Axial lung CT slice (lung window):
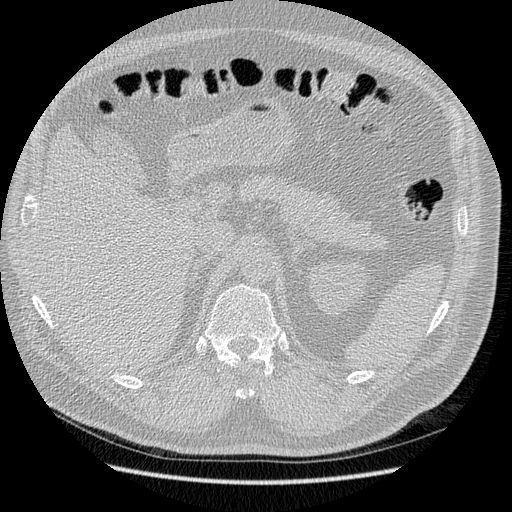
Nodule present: no